Field crop: tomato
Growth stage: 2
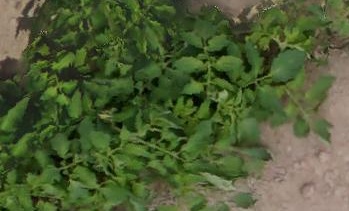
Species: tomato